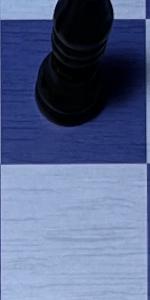
Label: Empty